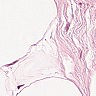
Metastatic tissue present: no